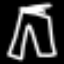
Label: pants